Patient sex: M
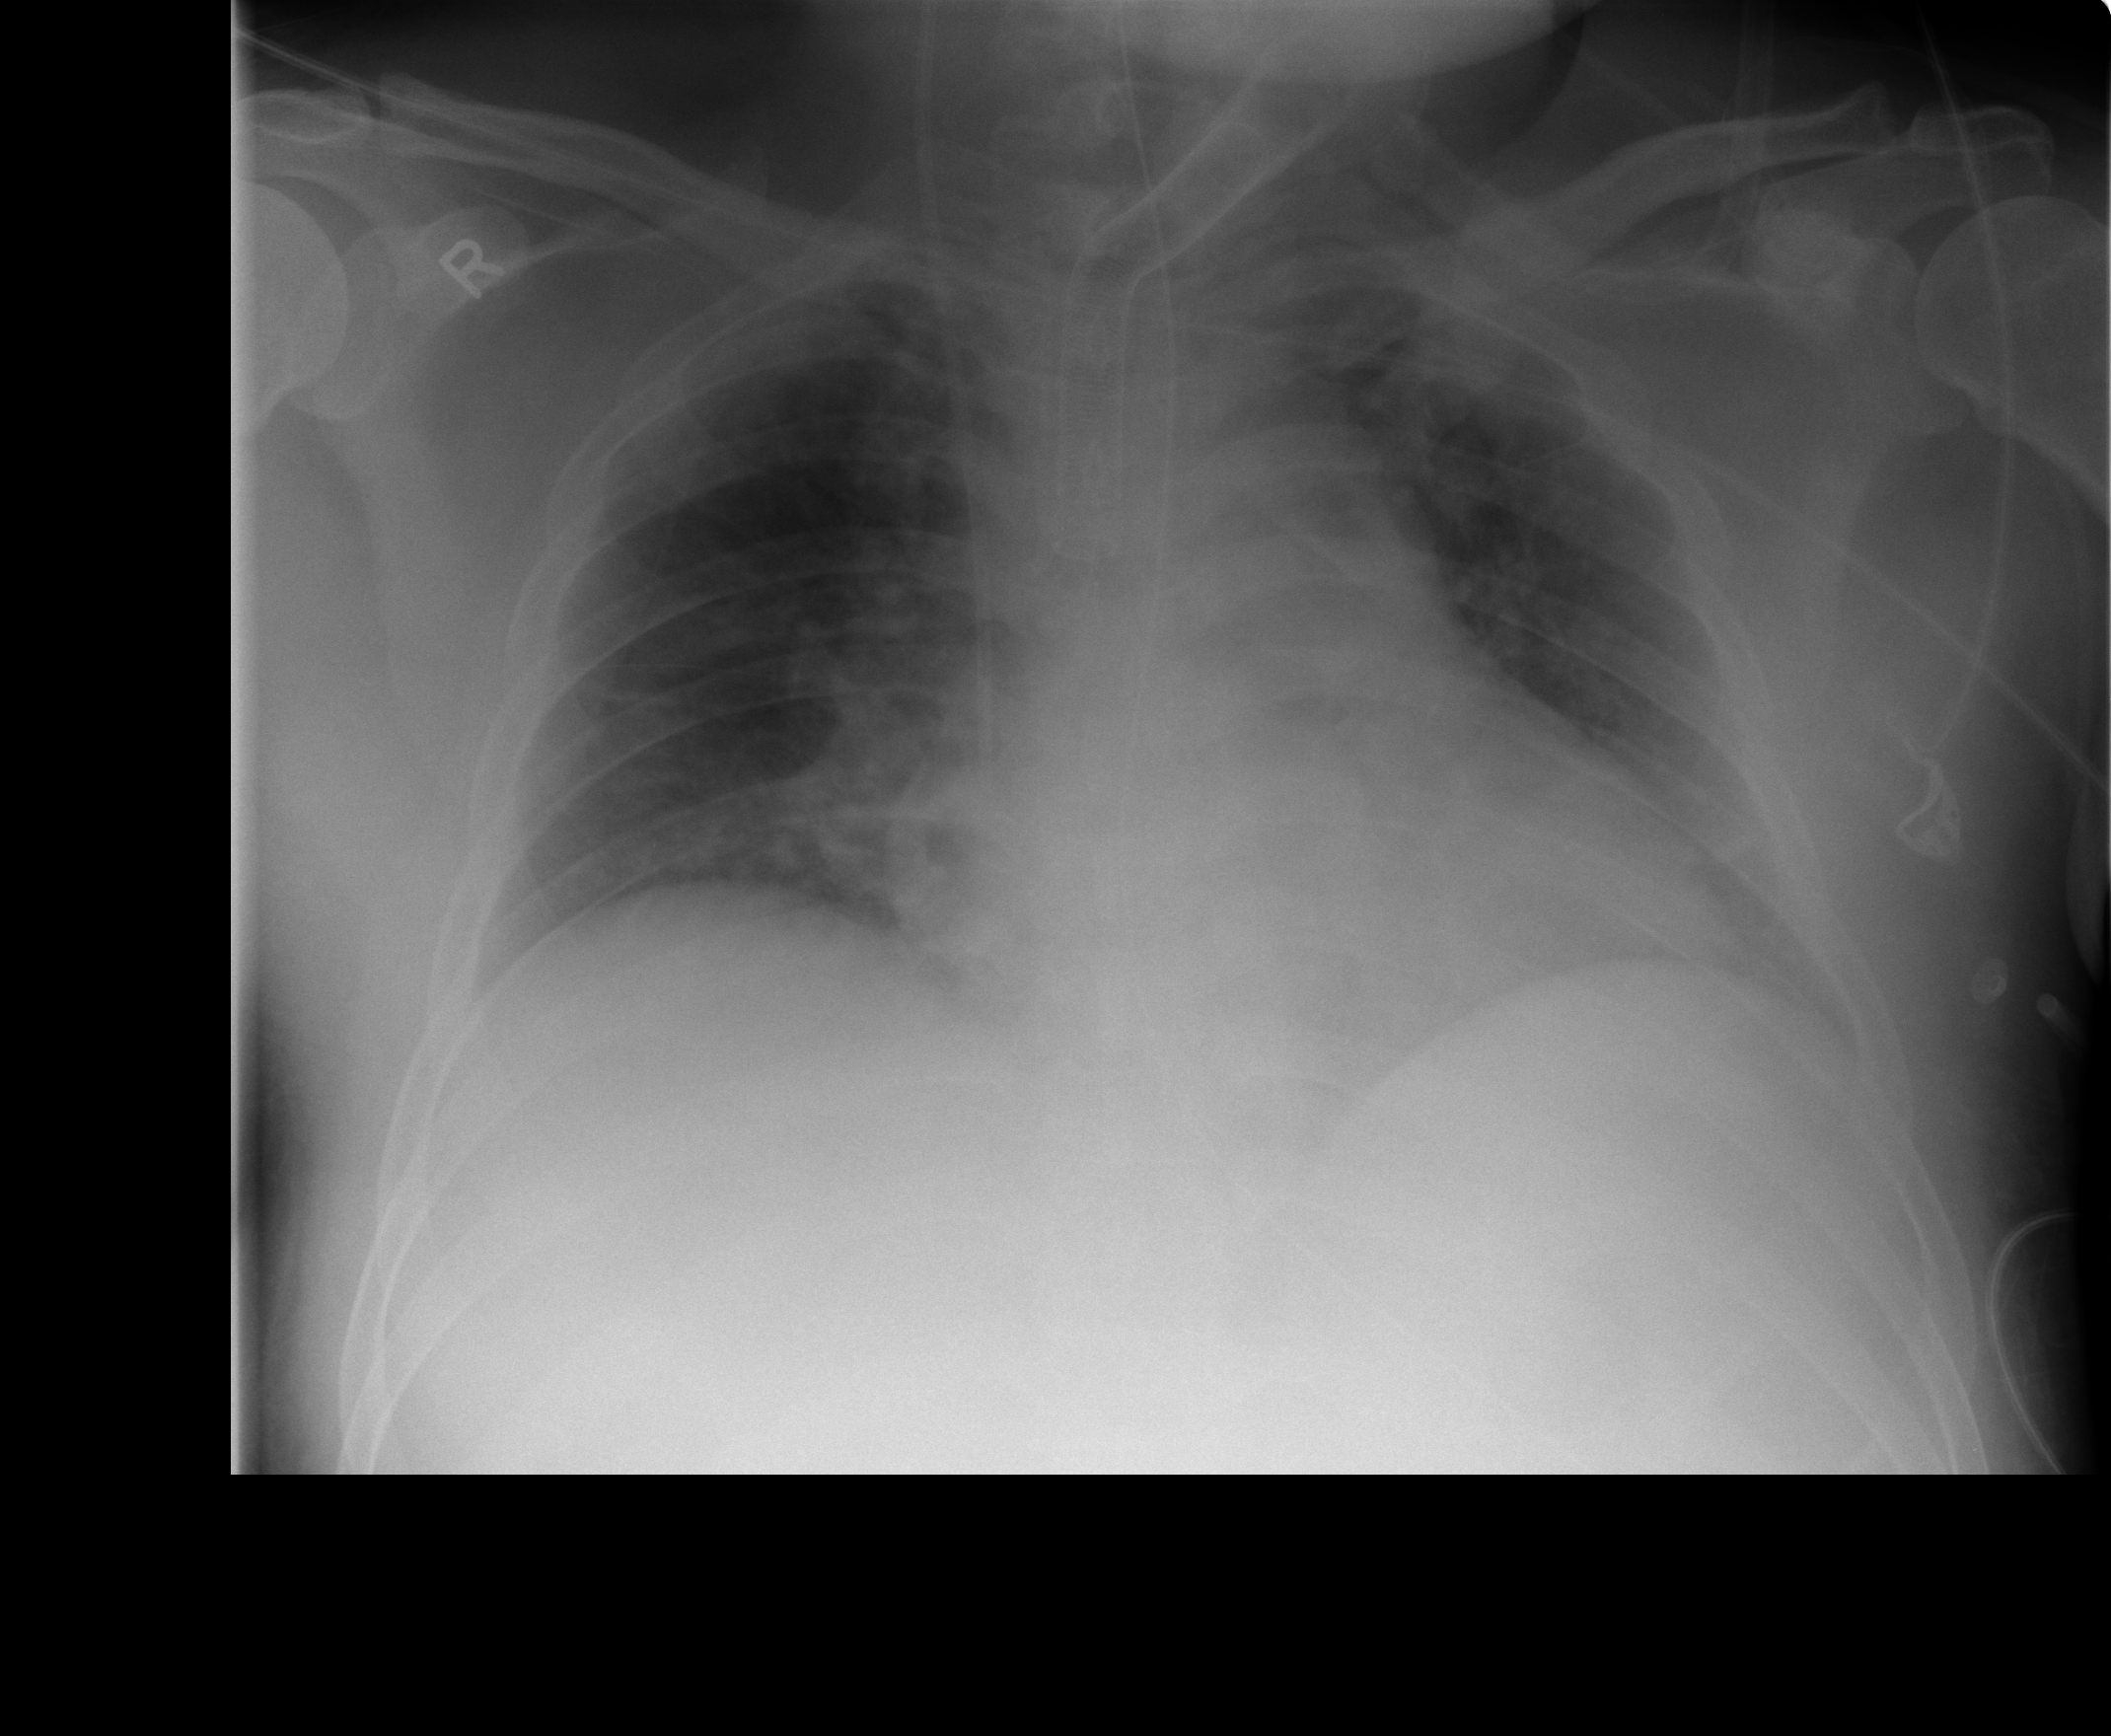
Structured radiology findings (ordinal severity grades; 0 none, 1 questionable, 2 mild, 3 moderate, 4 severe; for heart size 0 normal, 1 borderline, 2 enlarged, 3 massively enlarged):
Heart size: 2
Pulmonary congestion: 2
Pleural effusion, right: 0
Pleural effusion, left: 1
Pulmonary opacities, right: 0
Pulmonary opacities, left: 0
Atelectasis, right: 2
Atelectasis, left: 2